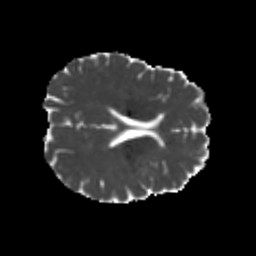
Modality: MD
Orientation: axial
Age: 21
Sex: female
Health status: healthy
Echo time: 0.074 s